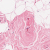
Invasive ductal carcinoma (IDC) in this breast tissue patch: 0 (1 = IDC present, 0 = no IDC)